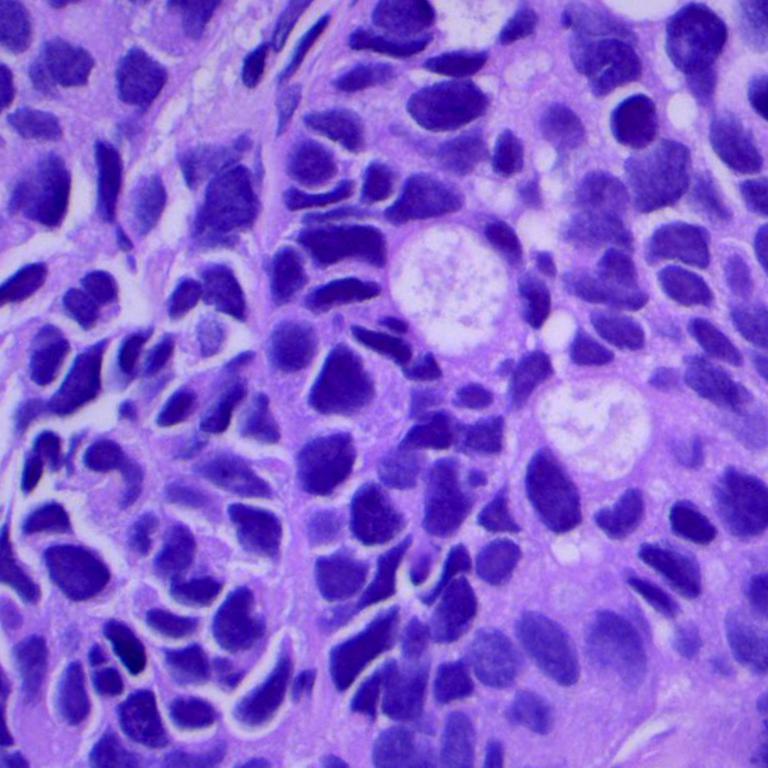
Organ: lung
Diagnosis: adenocarcinomas